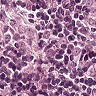
Metastatic tissue present: no